Chest X-ray. View position: PA
Patient age: 36
Patient sex: F
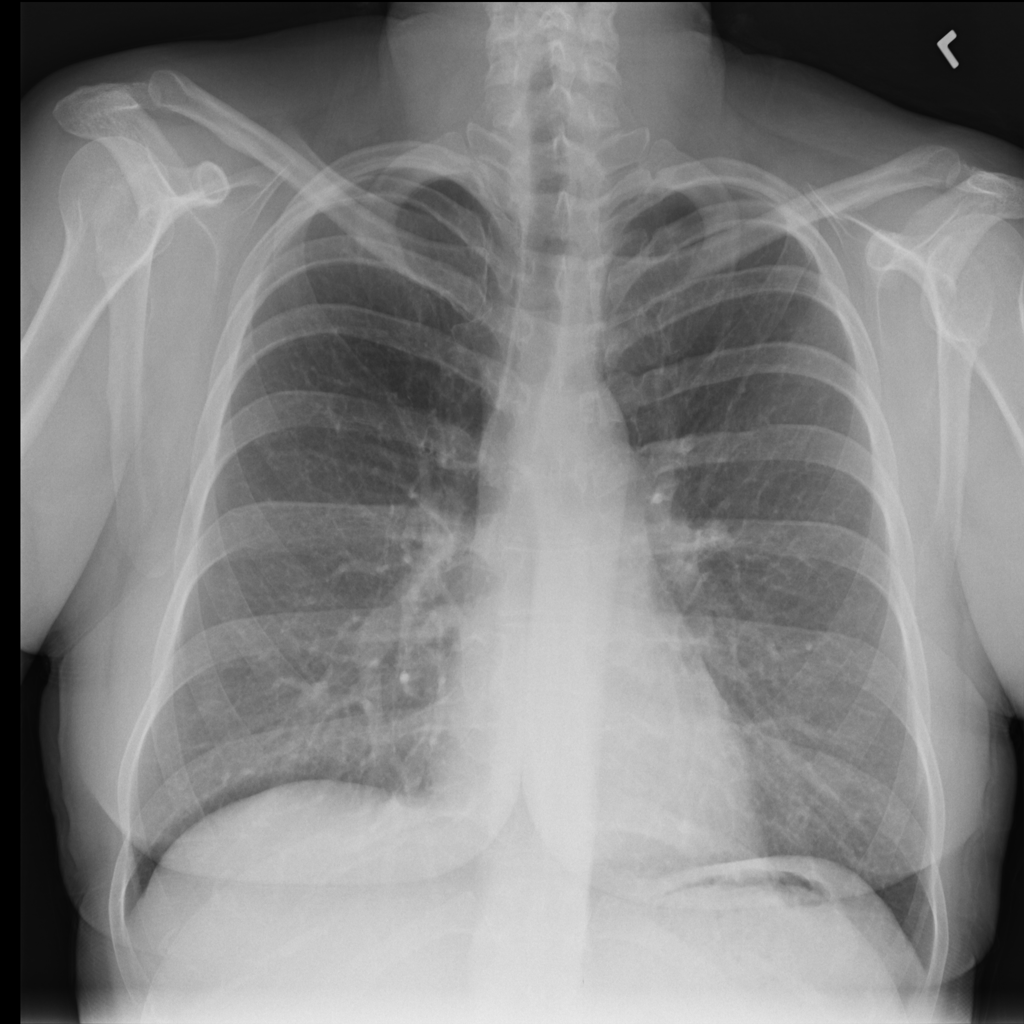
Finding: Pneumothorax